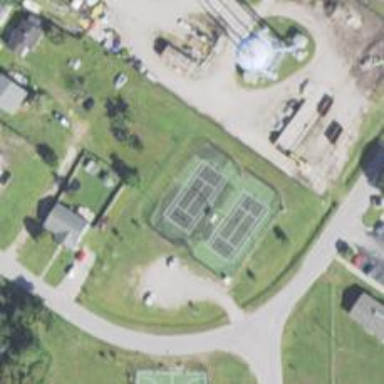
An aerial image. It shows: Tennis court in leisure pitch.